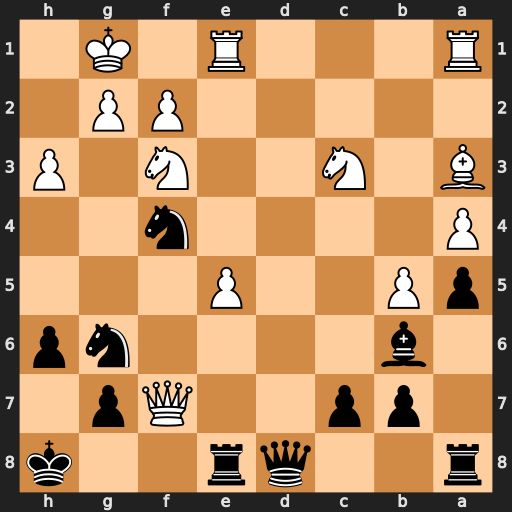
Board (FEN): r2qr2k/1pp2Qp1/1b4np/pP2P3/P4n2/B1N2N1P/5PP1/R3R1K1
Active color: b
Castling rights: -
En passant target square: -
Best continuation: Qd3 Ne2 Nxe2+ Rxe2 Qxe2